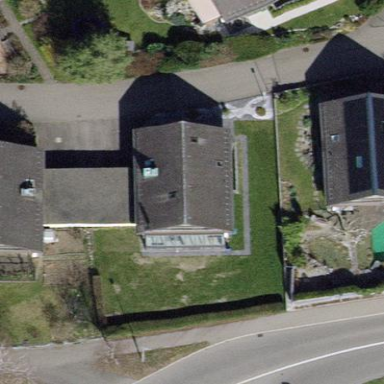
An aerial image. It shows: Building with tile roof.